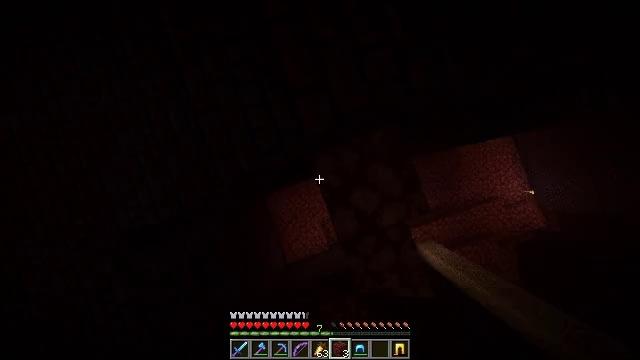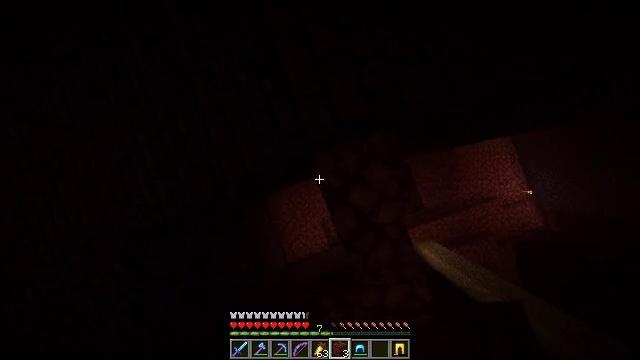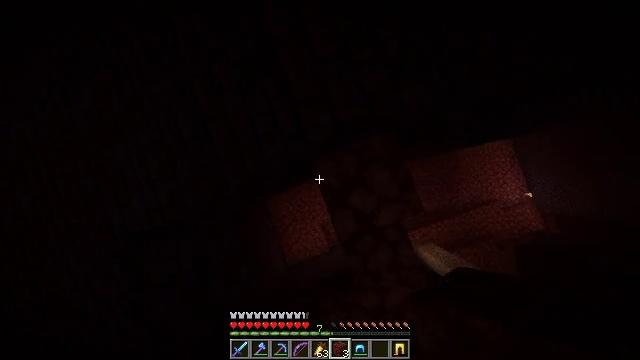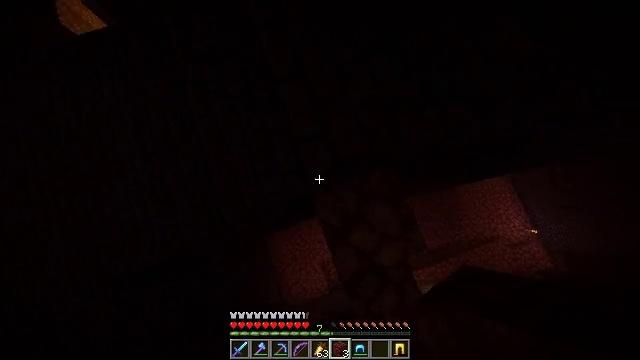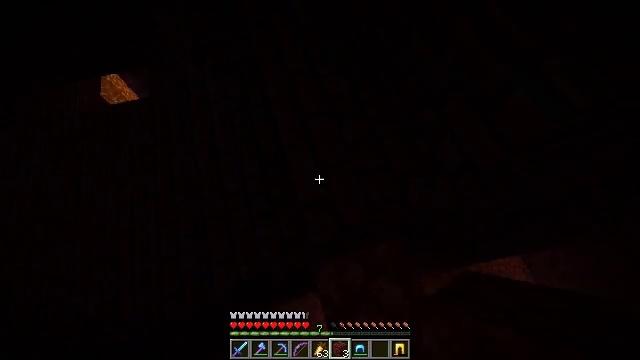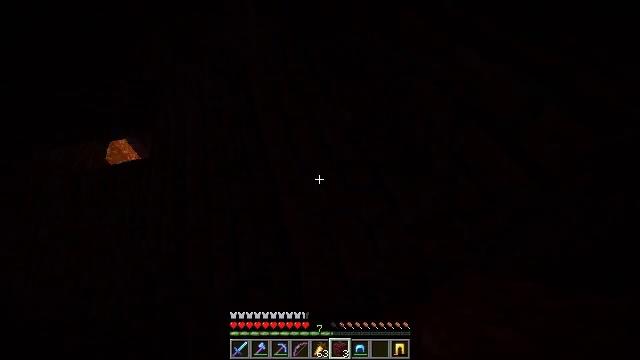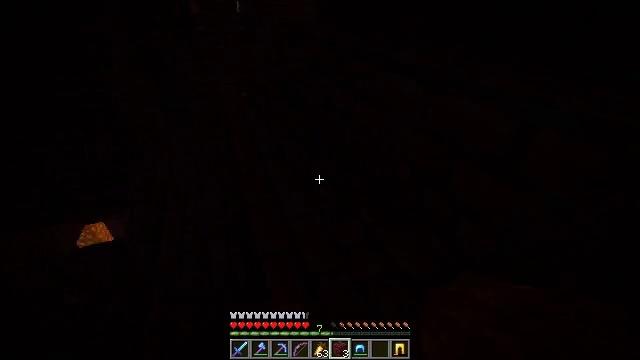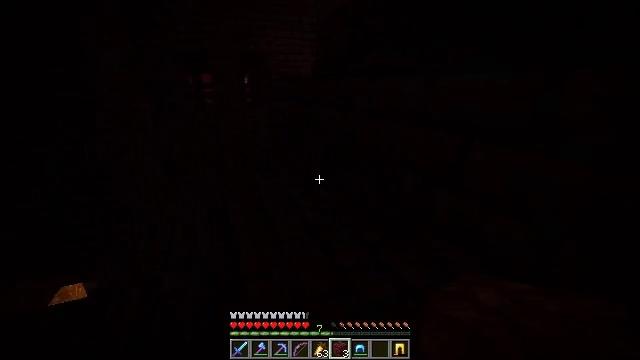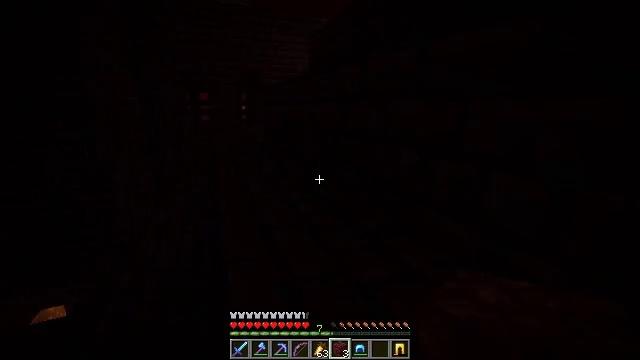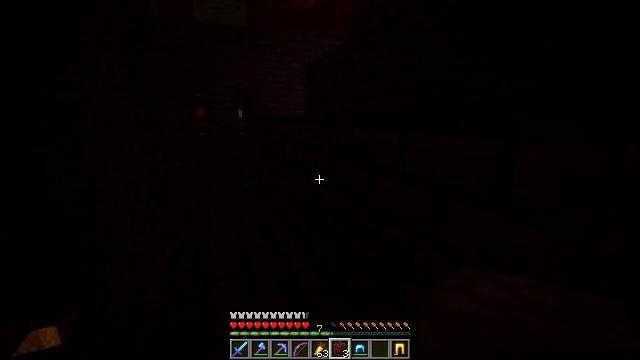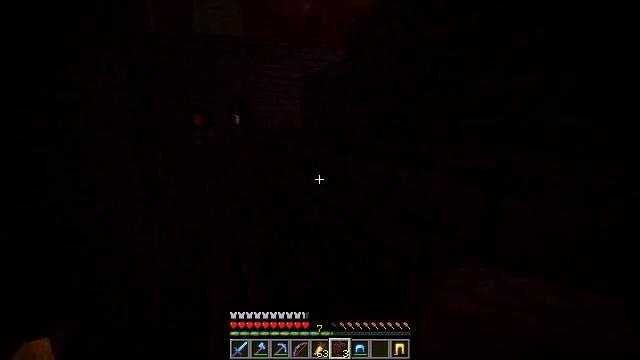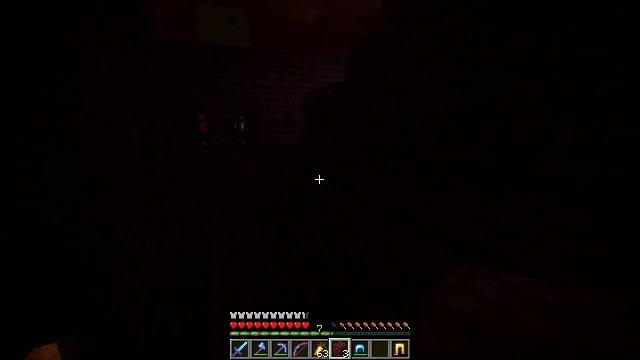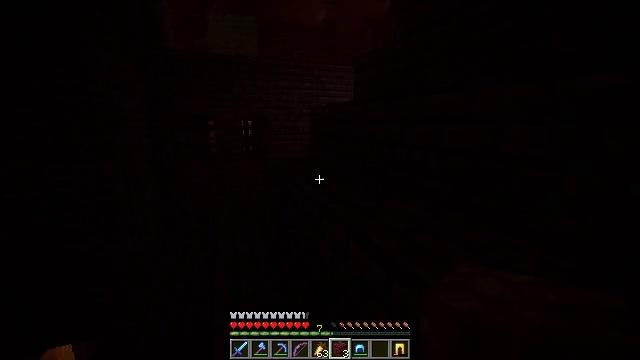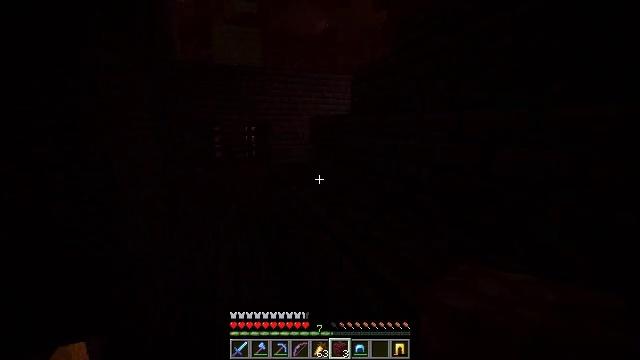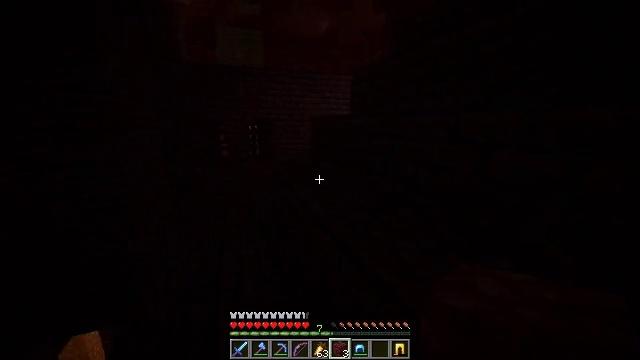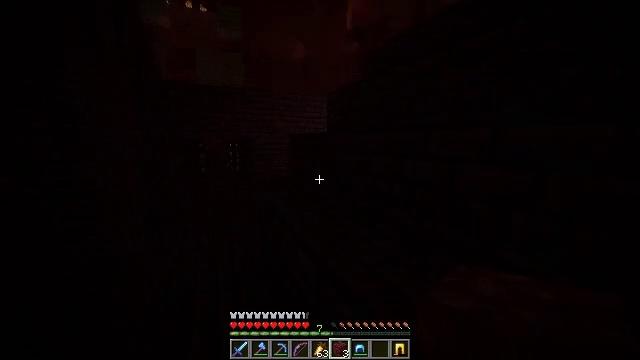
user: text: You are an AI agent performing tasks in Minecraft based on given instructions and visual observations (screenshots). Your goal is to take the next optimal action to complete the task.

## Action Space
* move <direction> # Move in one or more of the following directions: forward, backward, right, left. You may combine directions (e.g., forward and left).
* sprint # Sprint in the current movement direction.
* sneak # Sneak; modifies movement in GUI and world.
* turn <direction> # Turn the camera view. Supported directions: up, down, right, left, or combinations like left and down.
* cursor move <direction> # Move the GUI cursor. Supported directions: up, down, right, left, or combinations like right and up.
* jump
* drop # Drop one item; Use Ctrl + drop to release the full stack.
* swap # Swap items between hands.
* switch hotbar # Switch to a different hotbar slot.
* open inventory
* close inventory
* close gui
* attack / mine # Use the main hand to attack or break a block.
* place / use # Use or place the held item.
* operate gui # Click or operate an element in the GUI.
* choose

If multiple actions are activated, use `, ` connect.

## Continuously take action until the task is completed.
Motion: motion action
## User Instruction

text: Kill a magma cube.
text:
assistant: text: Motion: jump
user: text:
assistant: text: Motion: jump
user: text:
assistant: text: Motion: turn up, jump
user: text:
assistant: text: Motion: turn left and up, jump
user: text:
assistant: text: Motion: move forward, turn up
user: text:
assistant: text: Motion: move forward, turn right and up
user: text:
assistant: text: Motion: move forward, sprint, turn up
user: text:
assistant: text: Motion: move forward, sprint, turn up, jump
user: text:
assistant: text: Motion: move forward, sprint, turn up, jump
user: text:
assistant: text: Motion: move forward, sprint, jump
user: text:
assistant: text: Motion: move forward, sprint, turn left, jump
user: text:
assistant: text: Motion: move forward, sprint, turn left, jump
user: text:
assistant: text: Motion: move forward, sprint, jump
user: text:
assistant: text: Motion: move forward, sprint, jump
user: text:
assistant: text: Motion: move forward, sprint, turn right and up
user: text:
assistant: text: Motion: move forward, turn right and up
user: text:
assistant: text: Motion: turn right and up
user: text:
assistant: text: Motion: turn right
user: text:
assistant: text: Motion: move forward, turn right
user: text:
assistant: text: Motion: move forward, turn right and up
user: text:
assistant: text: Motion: move forward, turn right and up
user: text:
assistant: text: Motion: move forward, turn up
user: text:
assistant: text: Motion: move forward, sprint, turn right and up
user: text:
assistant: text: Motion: move forward, sprint, turn right and up
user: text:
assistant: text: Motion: move forward, sprint, turn right and up
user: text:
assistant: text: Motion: move forward, sprint, turn right
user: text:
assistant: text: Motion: move forward, sprint
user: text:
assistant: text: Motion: move forward, sprint
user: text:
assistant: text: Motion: move forward, sprint
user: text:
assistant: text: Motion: move forward, sprint